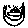
Label: hexagon